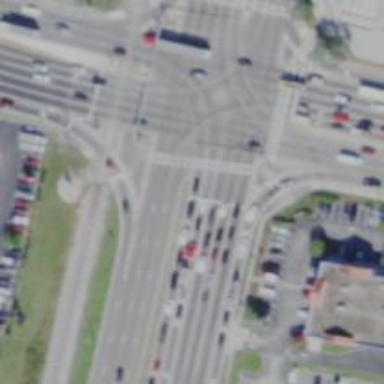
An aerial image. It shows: Marked crossing on the road.